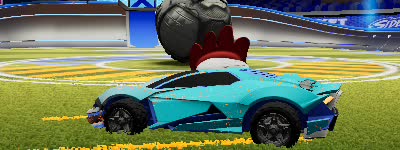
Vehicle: werewolf